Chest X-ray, PA view. Patient: 31 years old, sex F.
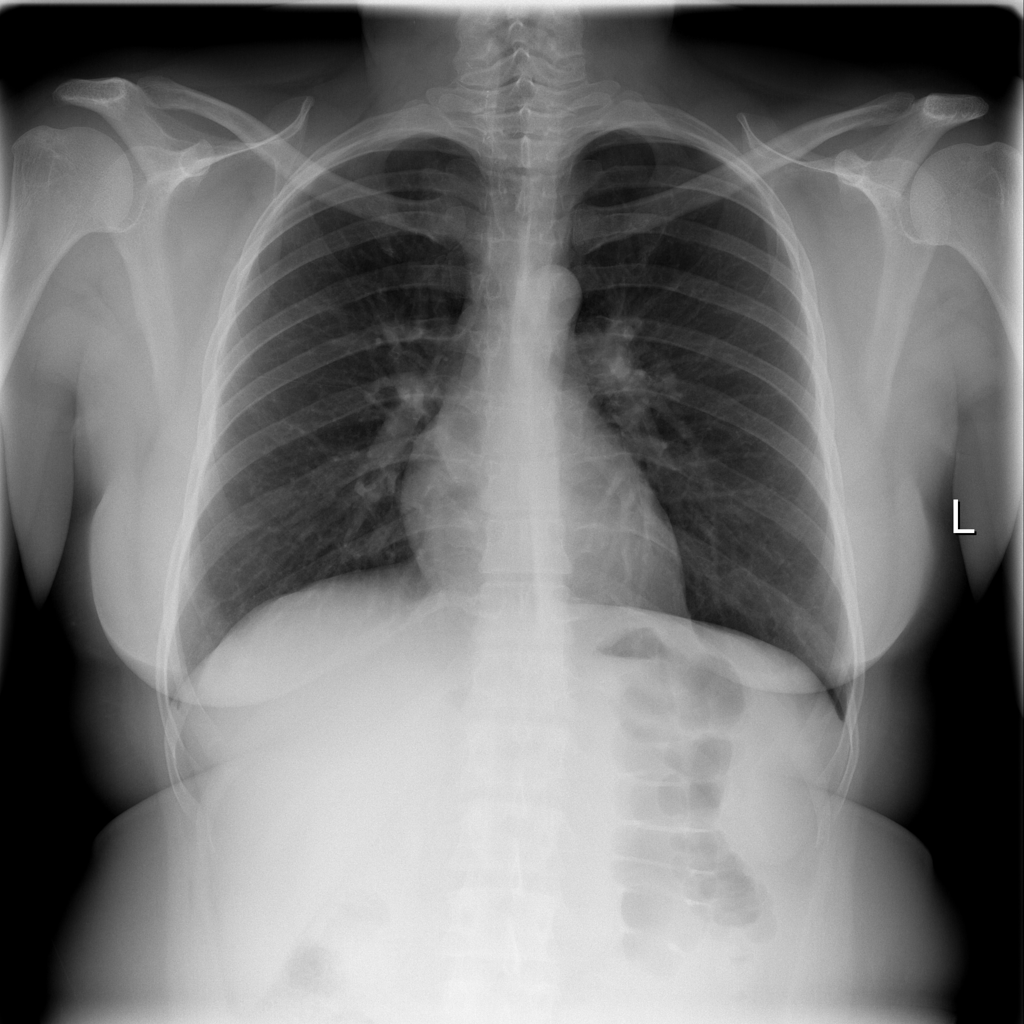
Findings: No Finding